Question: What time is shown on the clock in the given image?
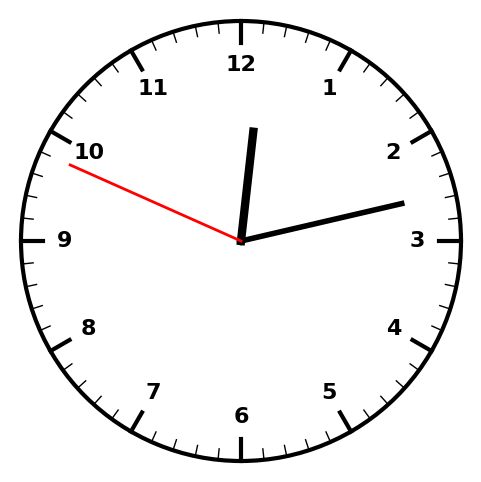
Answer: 12:12:49